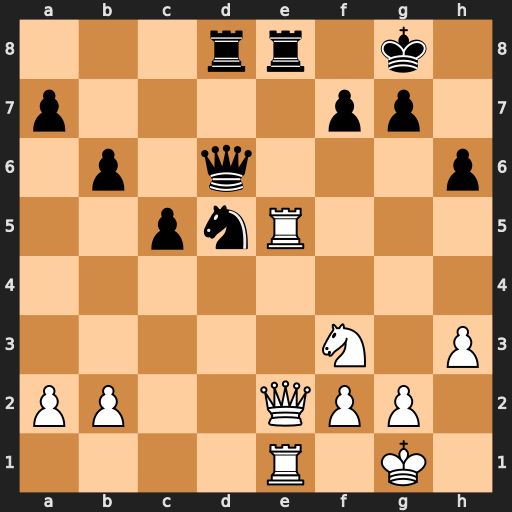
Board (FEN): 3rr1k1/p4pp1/1p1q3p/2pnR3/8/5N1P/PP2QPP1/4R1K1
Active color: w
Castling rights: -
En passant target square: -
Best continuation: Rxe8+ Rxe8 Qxe8+